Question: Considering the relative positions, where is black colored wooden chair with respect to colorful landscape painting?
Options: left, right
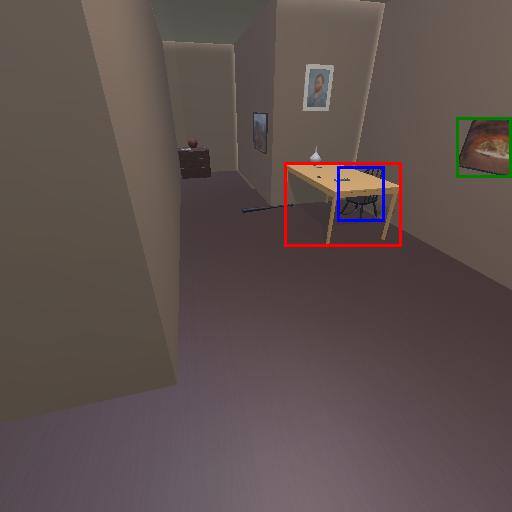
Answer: left